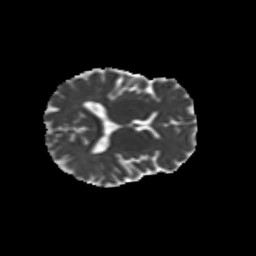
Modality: MD
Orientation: axial
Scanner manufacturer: siemens
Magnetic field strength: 3 T
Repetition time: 9.2 s
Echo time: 0.084 s